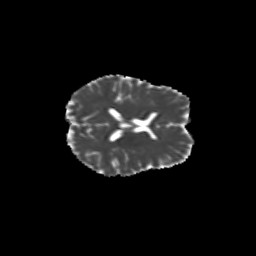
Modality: MD
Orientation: axial
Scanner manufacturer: siemens
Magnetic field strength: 3 T
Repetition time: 9.2 s
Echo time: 0.084 s